Question: What is the most academic way to construct the <URL> logo in HTML 5 without using an '' element or using canvas 'drawImage', or otherwise using the bitmap data of the image resource.
In other words what is a way to construct the HTML 5 logo using HTML 5, CSS3 and I would imagine DIVs and canvas draws? I'm not a CSS3 wizard and it looks pretty daunting, say 100+ lines, it would be good to know a standard way to break this problem down.

It's quite an interesting programming problem. The logo itself is pretty cool, and looks very HTML 5/CSS3.
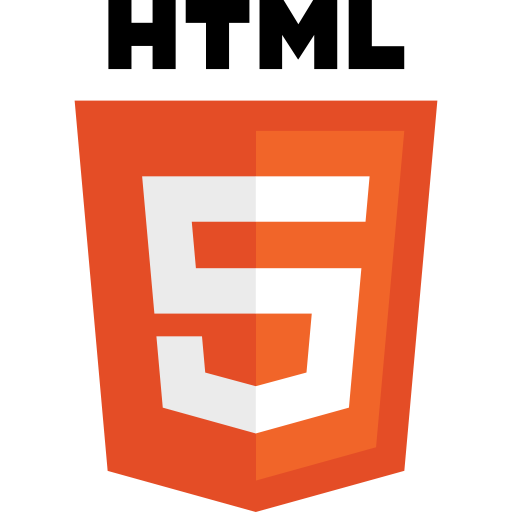
Answer: This single tag logo will help you-
# Pure css
'''
<div id="css3icon" />
'''
CSS-
'''
#css3icon {
outline:solid 1px transparent;
display:inline-block;
position:relative;
height:0.8em; width:0.8em;
background:transparent;
color:transparent;
line-height:0.8em;
overflow:visible;
box-shadow:
0.8em 0 0 #38c,
1.4em 0 0 #38c,
2em 0 0 #38c,
2.6em 0 0 #38c,
3.2em 0 0 #38c,
3.6em 0 0 #38c,
4em 0 0 #38c,
4em 0.65em 0 #38c,
0.8em 1.3em 0 #38c,
1.4em 1.3em 0 #38c,
2em 1.3em 0 #38c,
2.6em 1.3em 0 #38c,
3.2em 1.3em 0 #38c,
3.6em 1.3em 0 #38c,
4em 1.3em 0 #38c,
4em 1.9em 0 #38c,
0.8em 2.6em 0 #38c,
4em 2.6em 0 #38c;
transform: skewX(-12deg);
-webkit-transform: skewX(-12deg);
-ms-transform: skewX(-12deg);
}
#css3icon:before {
position:absolute;
content:'';
display:block;
height:0.8em; width:2em;
margin:3.4em 0 0 0.8em;
background:#38c;
transform: skew(-1deg,18.4deg);
transform-origin: 100% 100%;
-webkit-transform: skew(-1deg,18.4deg);
-webkit-transform-origin: 100% 100%;
-ms-transform: skew(-1deg,18.4deg);
-ms-transform-origin: 100% 100%;
border-right:solid 1px #38c;
}
#css3icon:after {
position:absolute;
content:'';
display:block;
height:0.8em; width:2em;
margin:3.4em 0 0 2.8em;
background:#38c;
transform: skew(1deg,-18.4deg);
transform-origin: 0% 100%;
-webkit-transform: skew(1deg,-18.4deg);
-webkit-transform-origin: 0 100%;
-ms-transform: skew(1deg,-18.4deg);
-ms-transform-origin: 0 100%;
}
body {
width:100%;
padding-top:1em;
font-size:3em;
text-align:center;
}
body > * { position:relative; left:-2.4em; }
'''
Click <URL> For live example.